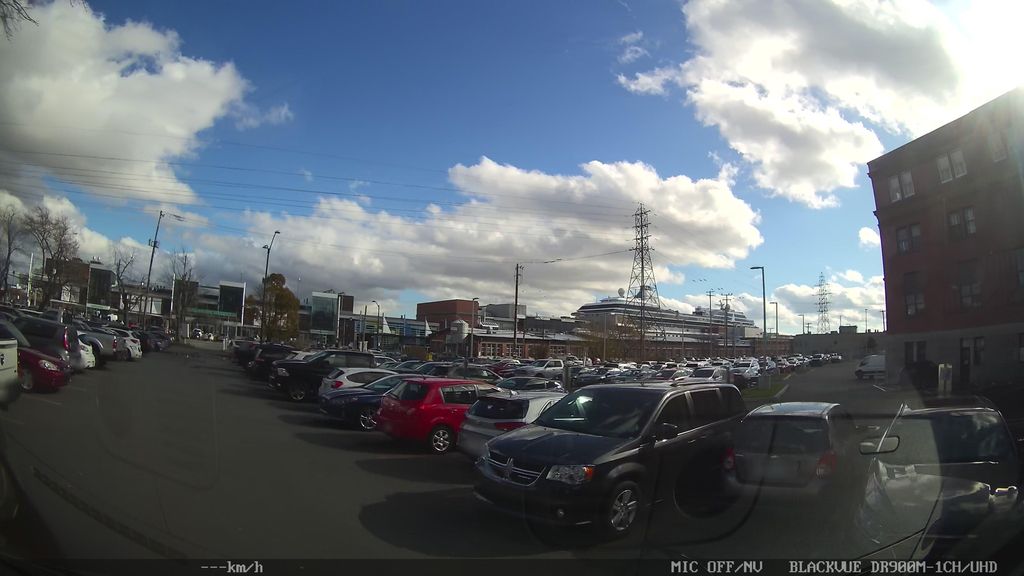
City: halifax